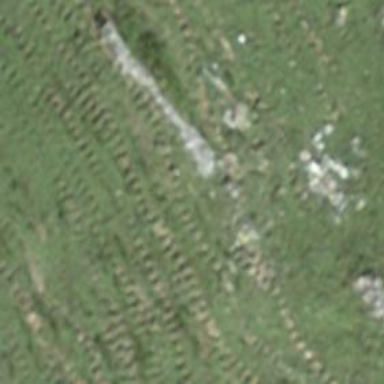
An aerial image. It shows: Dry stone wall barrier.